Question: it appears that my '<span>' tags causes a new line break inside my '<td>'. how do you normally fix this?
'''
<tr>
<td> date</td> <!--date-->
<td> <span class="icon1"> <img here> </span> | <span class="icon2"> <img here> </span> </td> <!--action-->
</tr>
'''

'''
.icon1{
width:22px;
height:22px;
background-color:#eb2960;
display:block;
border-radius:4px;
cursor: pointer; cursor: hand;
}
'''
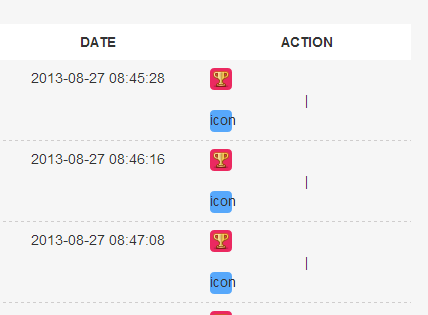
Answer: Use 'display: inline-block' for the '.icon'.
'display: block' causes a line break before and after the element.